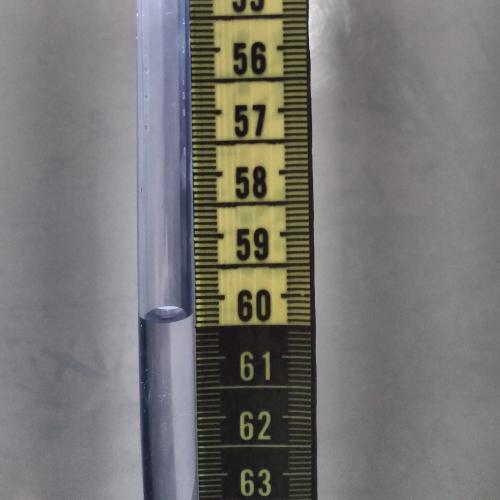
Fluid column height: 60.3 cm